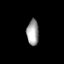
Tissue: prostate
Cell type: T cells
Senescence score: 0.6848
Nuclear area (px): 300
Mean DAPI intensity: 162.117